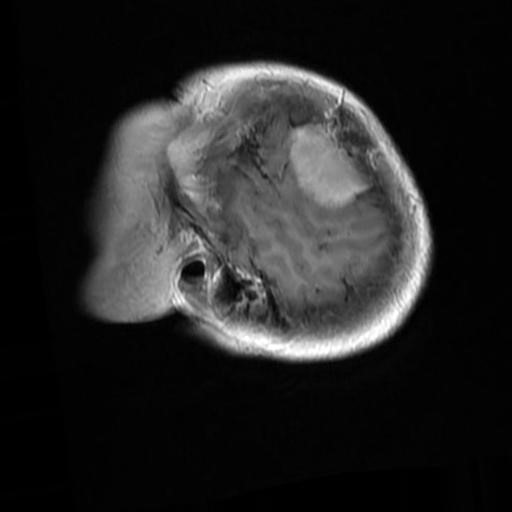
Label: brain_menin